Question: What is the reading of the measurement in the image?
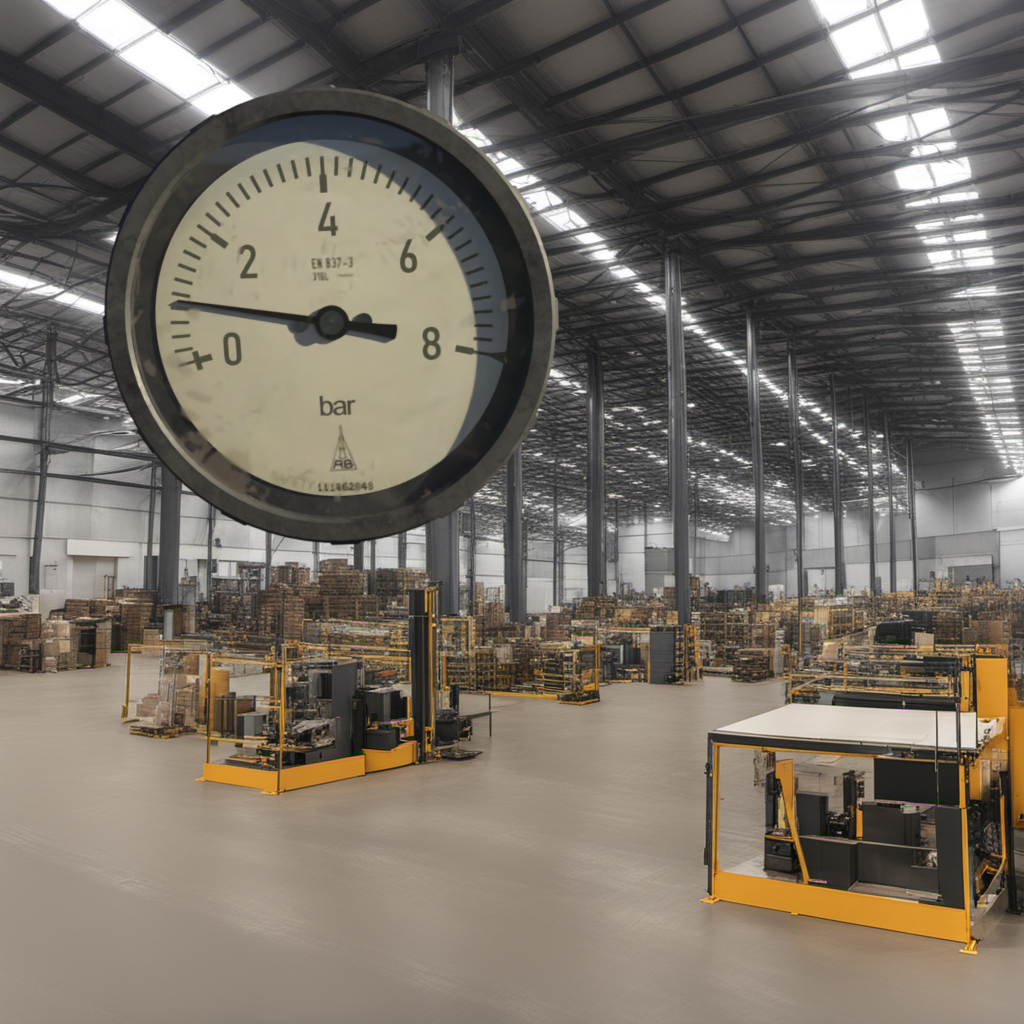
Answer: The result is 0.97
Question: What is the value range of this measurement?
Answer: The range is from 0 to 8
Question: What is the minimum and maximum reading range of the measurement in the image?
Answer: The minimum value is 0 and the maximum value is 8